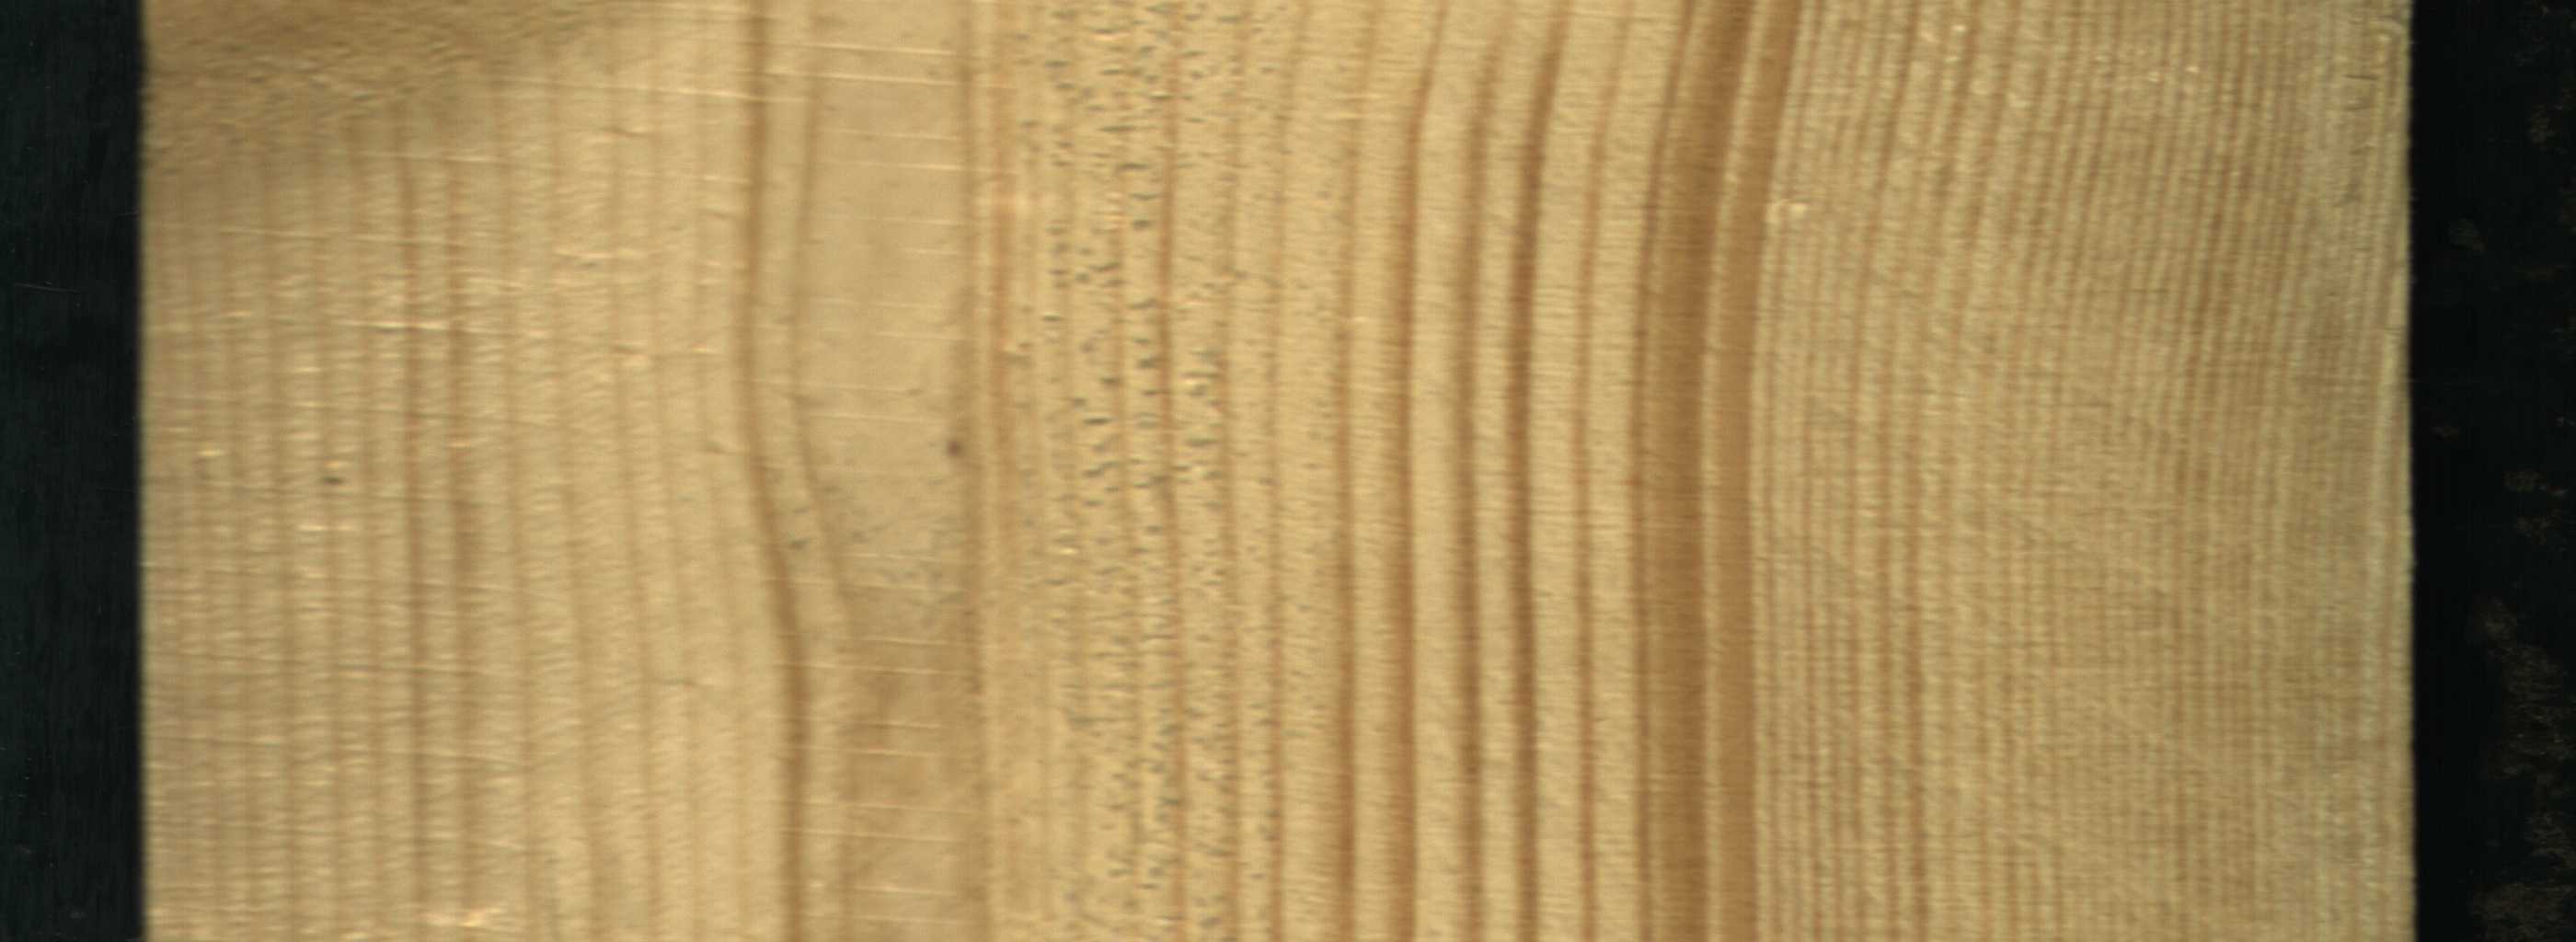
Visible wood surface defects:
Live_Knot